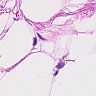
Metastatic tissue present: no